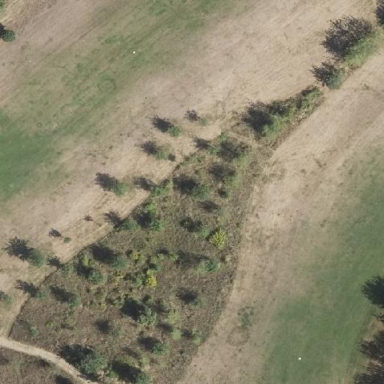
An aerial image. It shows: Golf rough area.